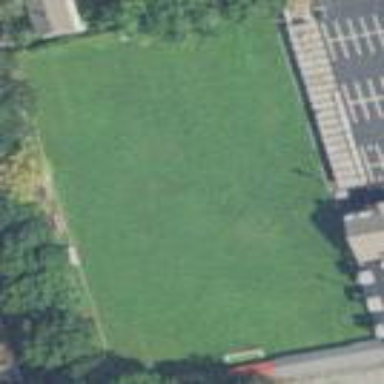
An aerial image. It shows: Grass pitch used for soccer.